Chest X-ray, AP view. Patient: 59 years old, sex M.
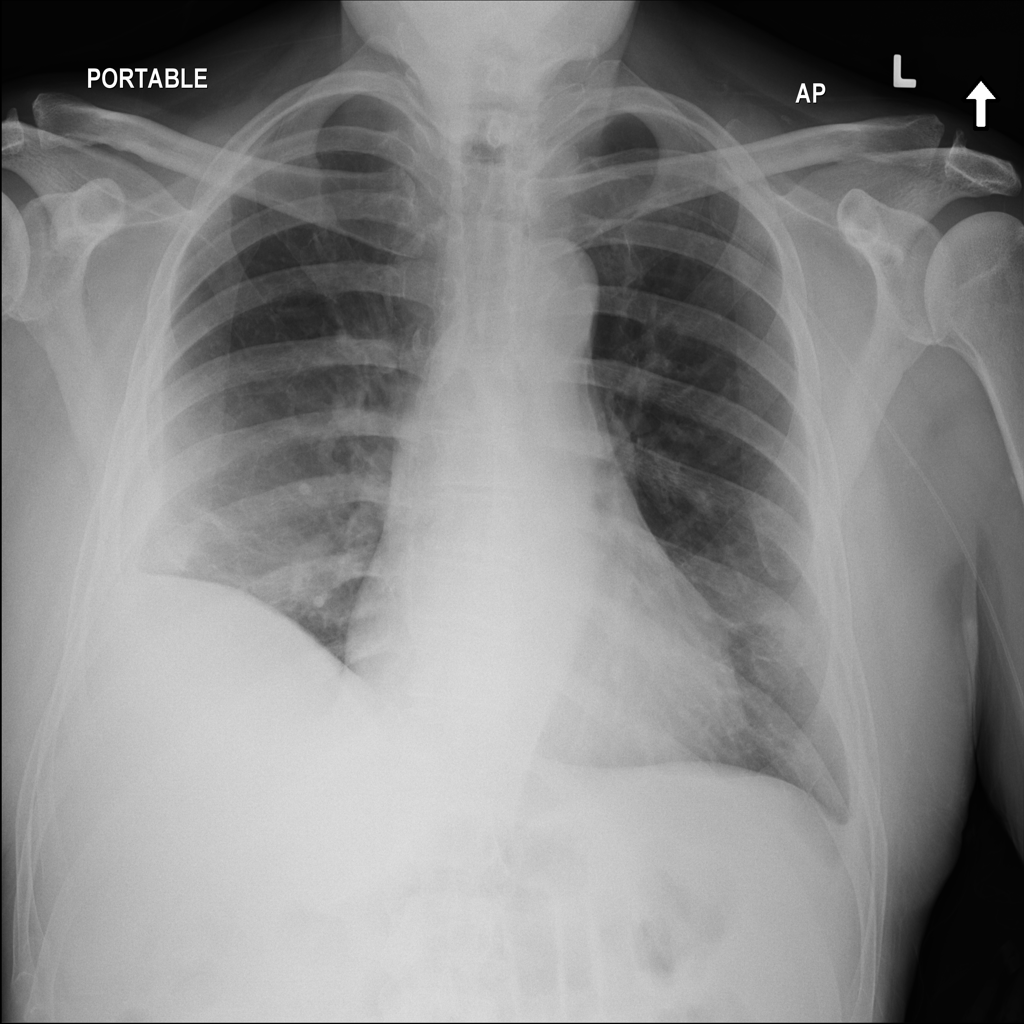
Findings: Atelectasis